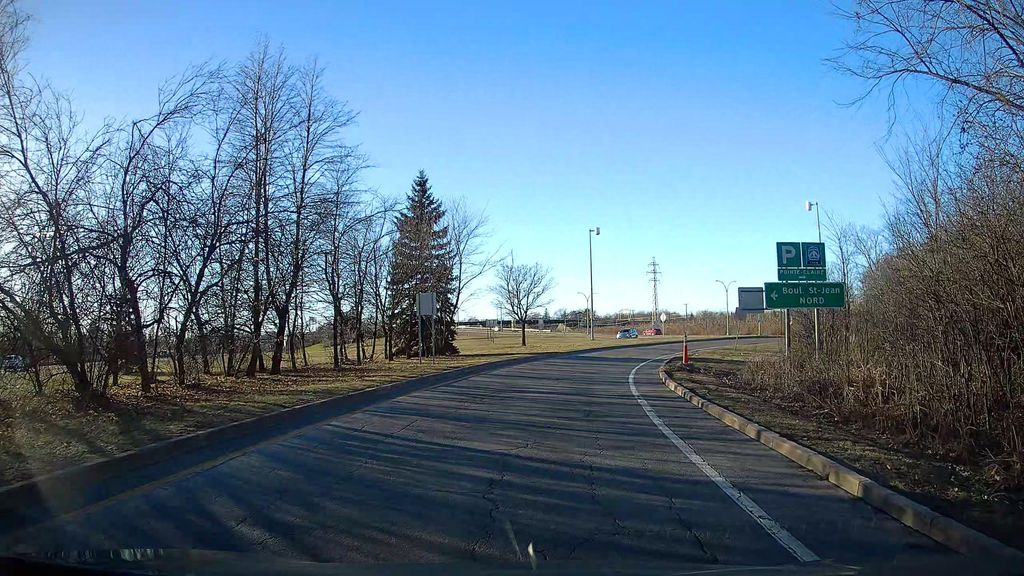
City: montreal